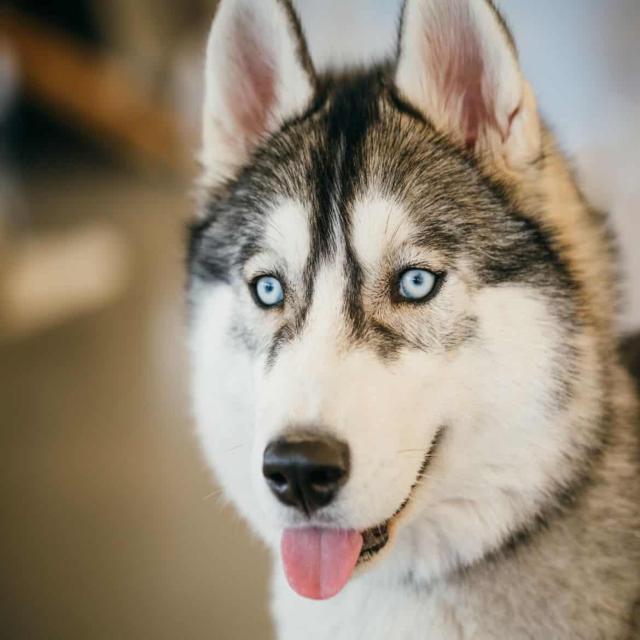
Healthy canine skin — no visible lesions, inflammation, or abnormalities. The skin and coat appear normal.